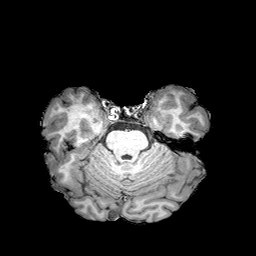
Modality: T1w
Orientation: coronal
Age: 20
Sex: male
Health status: healthy